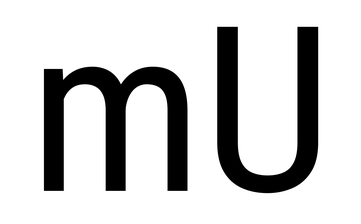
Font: Roboto_Condensed_Regular